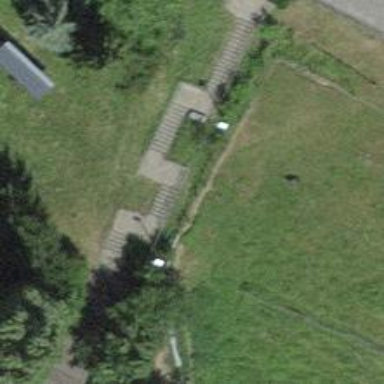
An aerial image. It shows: Set of steps on the road.